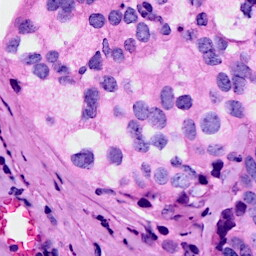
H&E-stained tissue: Breast